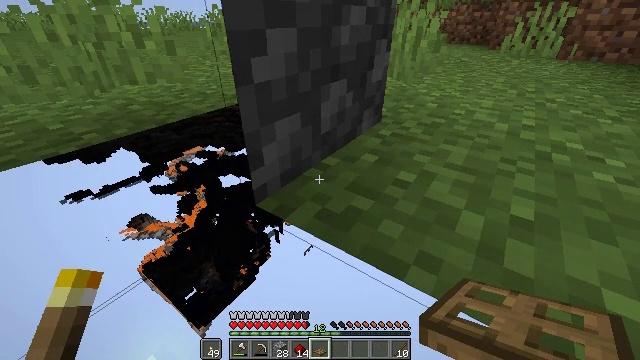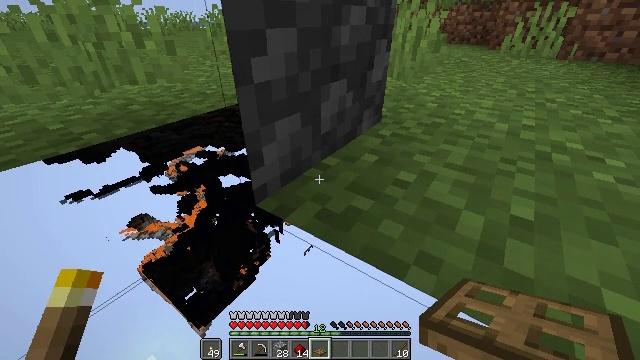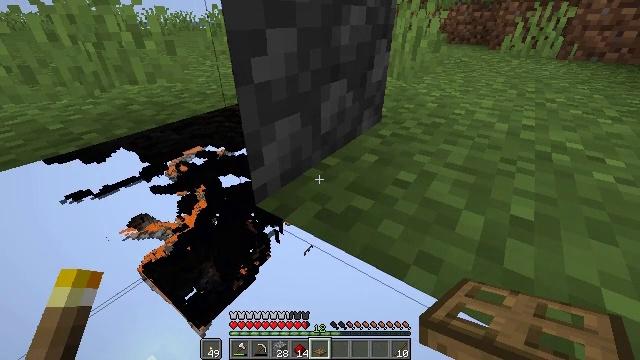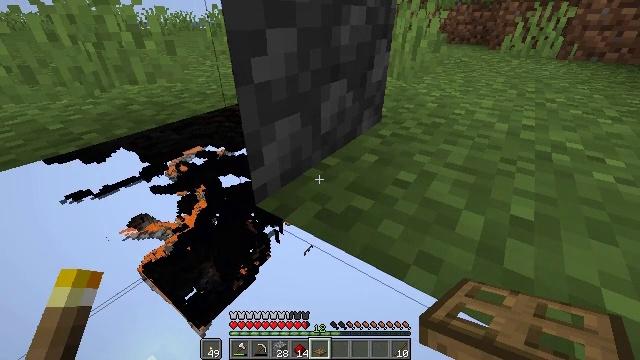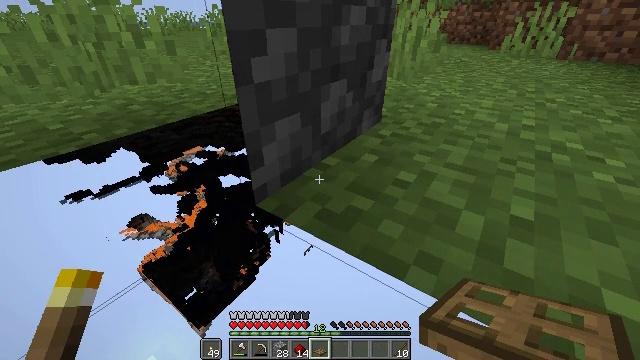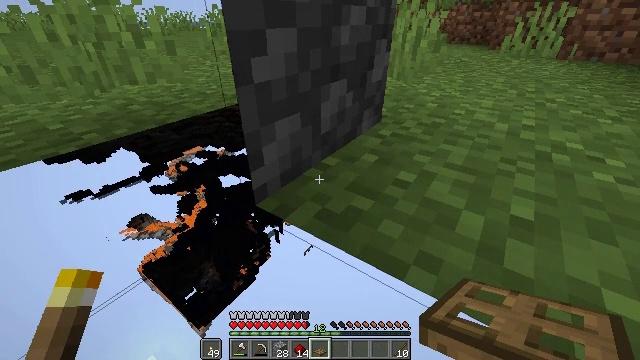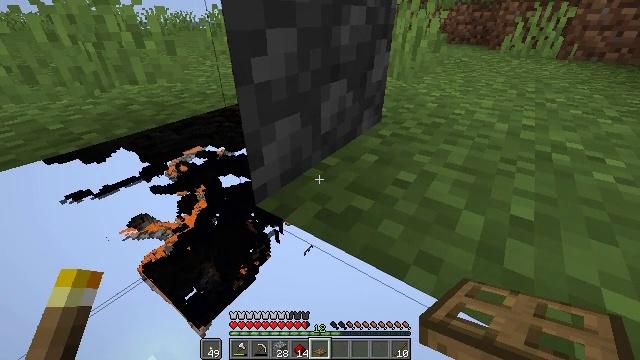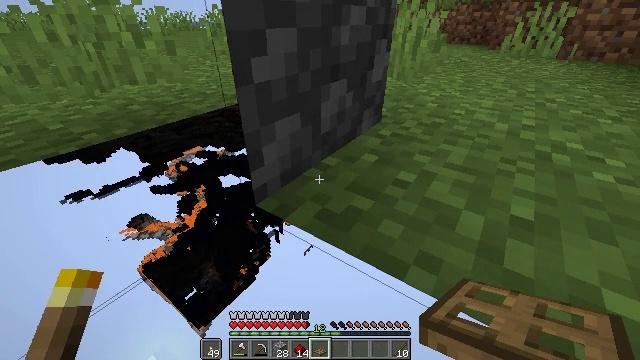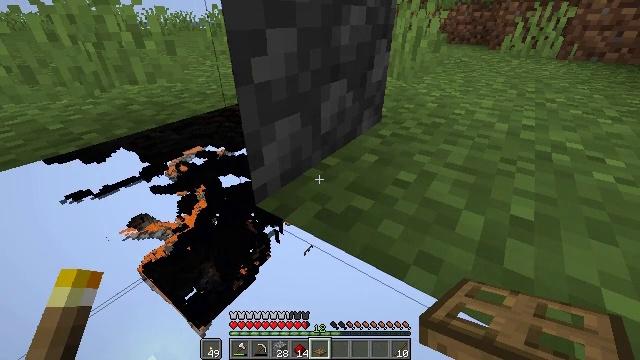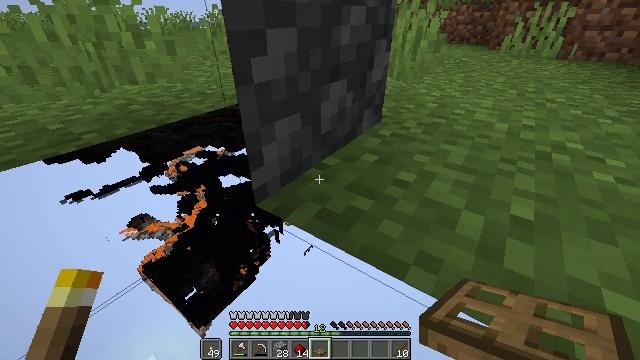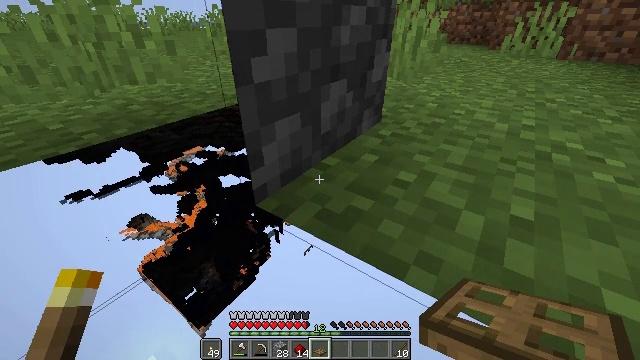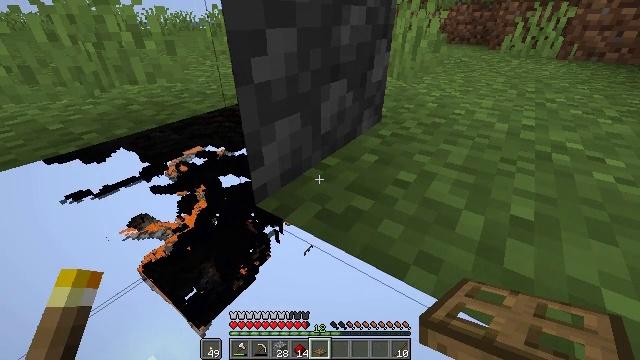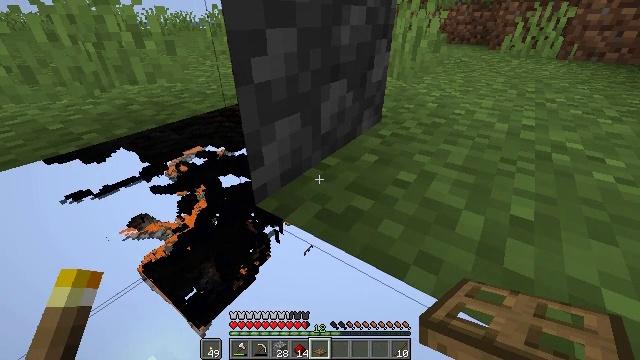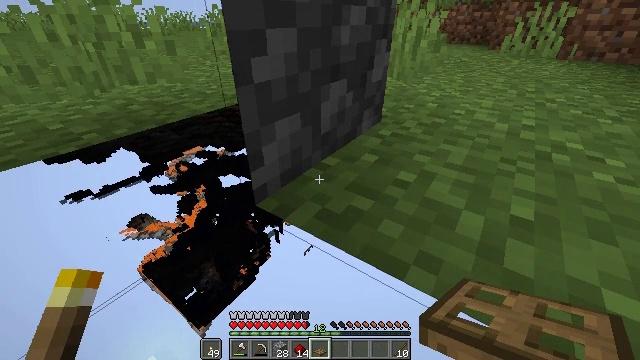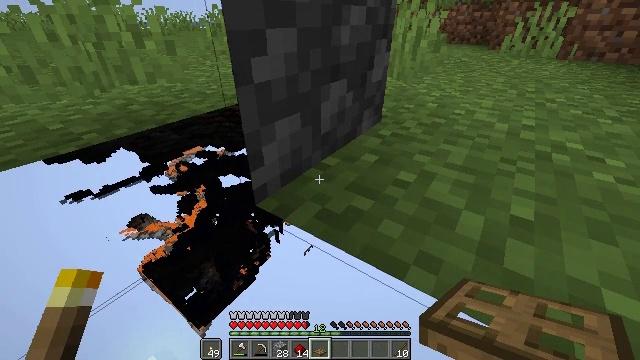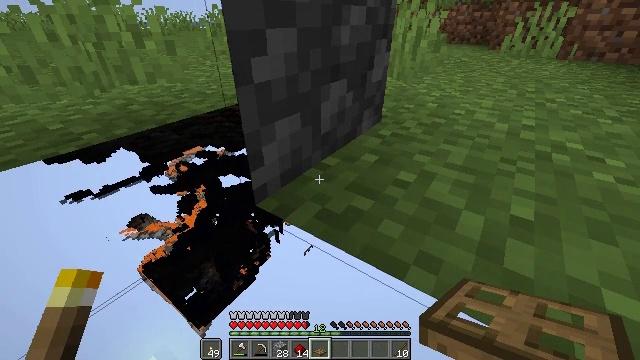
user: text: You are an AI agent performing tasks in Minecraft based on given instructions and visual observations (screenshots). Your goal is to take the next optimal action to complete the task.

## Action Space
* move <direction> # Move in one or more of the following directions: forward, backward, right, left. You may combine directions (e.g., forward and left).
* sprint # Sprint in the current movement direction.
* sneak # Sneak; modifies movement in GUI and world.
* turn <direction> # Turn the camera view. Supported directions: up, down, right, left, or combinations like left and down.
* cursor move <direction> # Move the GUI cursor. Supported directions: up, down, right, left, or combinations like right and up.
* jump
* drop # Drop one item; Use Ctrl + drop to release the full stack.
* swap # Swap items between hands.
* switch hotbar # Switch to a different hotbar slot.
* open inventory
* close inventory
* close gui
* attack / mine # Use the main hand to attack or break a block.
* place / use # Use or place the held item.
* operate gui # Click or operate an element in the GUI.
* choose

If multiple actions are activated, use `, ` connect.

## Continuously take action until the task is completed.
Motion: motion action
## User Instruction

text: Mine the composter block.
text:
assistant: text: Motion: no_op
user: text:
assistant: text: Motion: no_op
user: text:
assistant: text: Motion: no_op
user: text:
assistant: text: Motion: no_op
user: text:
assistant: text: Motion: no_op
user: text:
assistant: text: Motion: no_op
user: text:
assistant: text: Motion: no_op
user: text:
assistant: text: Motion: no_op
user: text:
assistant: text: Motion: no_op
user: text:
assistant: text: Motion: no_op
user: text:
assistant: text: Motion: no_op
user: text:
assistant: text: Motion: no_op
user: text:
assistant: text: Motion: no_op
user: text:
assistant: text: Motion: no_op
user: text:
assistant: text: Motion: no_op
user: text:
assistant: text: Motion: no_op
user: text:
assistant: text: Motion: no_op
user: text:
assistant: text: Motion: no_op
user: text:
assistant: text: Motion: no_op
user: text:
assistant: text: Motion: no_op
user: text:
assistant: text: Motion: no_op
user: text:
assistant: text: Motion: no_op
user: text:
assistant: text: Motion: no_op
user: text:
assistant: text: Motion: no_op
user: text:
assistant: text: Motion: no_op
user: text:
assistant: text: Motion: no_op
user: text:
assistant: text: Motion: no_op
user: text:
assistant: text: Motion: no_op
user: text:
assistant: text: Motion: no_op
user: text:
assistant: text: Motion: no_op